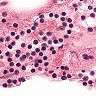
Metastatic tissue present: no